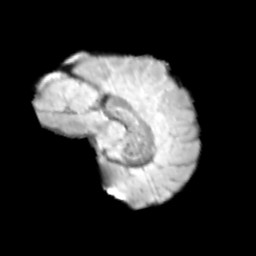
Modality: T2w
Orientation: sagittal
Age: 11
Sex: male
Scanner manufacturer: siemens
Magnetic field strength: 3 T
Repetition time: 3.8 s
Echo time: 0.07 s